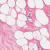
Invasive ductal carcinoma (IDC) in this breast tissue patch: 0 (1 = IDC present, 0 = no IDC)